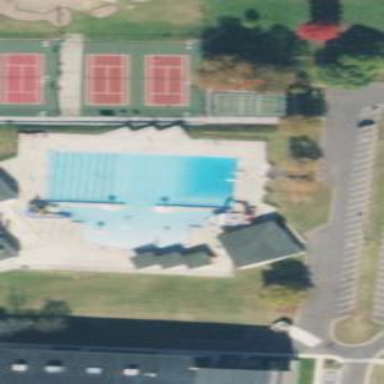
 perfect for swimming and other water activities."